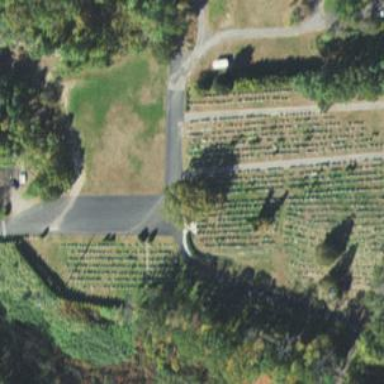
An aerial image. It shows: Cemetery with historic significance.